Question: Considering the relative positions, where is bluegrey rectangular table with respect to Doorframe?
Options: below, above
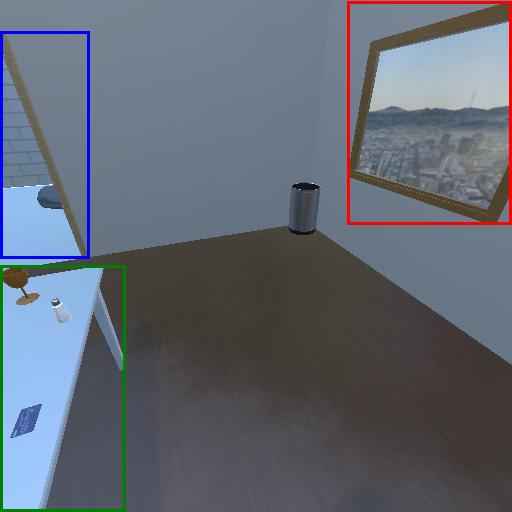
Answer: below